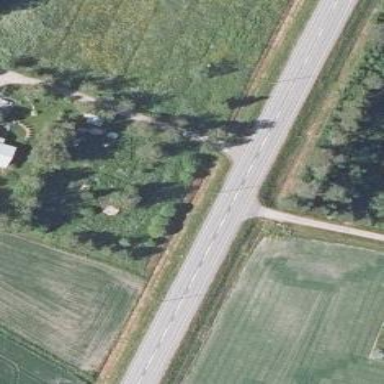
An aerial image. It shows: Asphalt trunk highway.